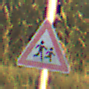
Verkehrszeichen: KinderLinks
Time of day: SunriseSunset
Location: Outdoor (RoadRail)
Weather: Clear
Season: NotSpecified
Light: Natural